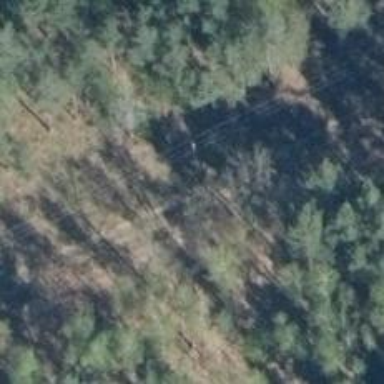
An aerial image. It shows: Power pole.